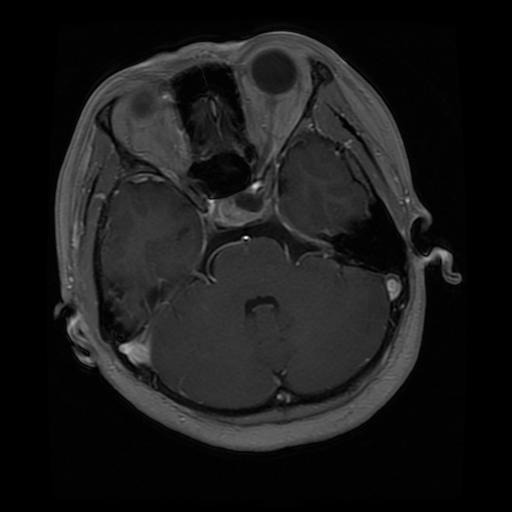
Label: pituitary